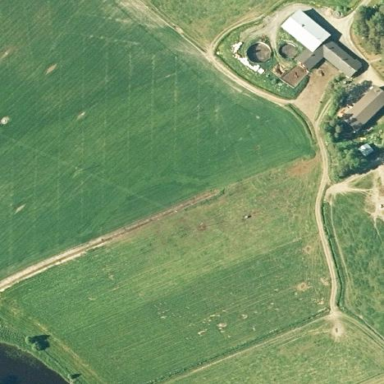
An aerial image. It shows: Farmyard area.